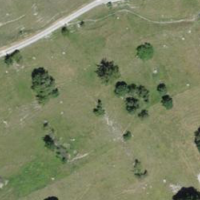
EUNIS habitat code: 26
Species observed at this site:
Dactylorhiza sambucina